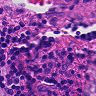
Metastatic tissue present: no